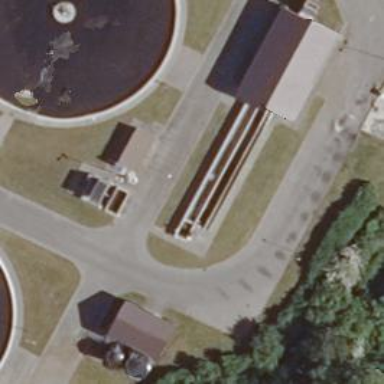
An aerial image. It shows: View of wastewater plant.